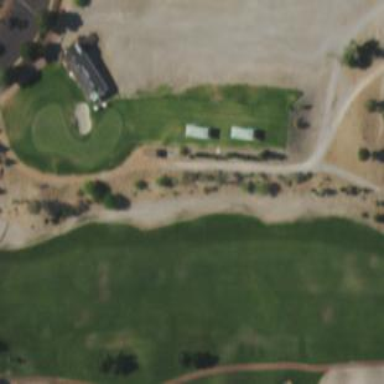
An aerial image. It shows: Area with grass used as rough in golf course.